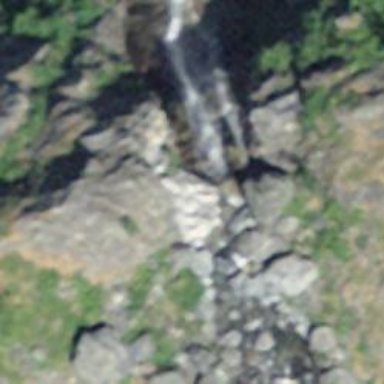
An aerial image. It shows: Beautiful waterfall in nature.